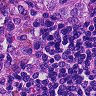
Metastatic tissue present: yes